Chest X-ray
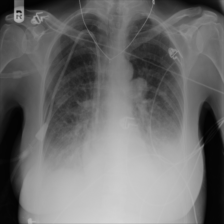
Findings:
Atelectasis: negative
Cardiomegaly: negative
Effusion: positive
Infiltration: negative
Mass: positive
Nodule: negative
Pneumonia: negative
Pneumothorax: negative
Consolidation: negative
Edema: positive
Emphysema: negative
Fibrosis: negative
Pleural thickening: negative
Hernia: negative